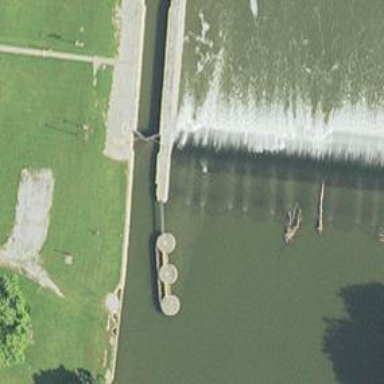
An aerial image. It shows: Lock gate along waterway.